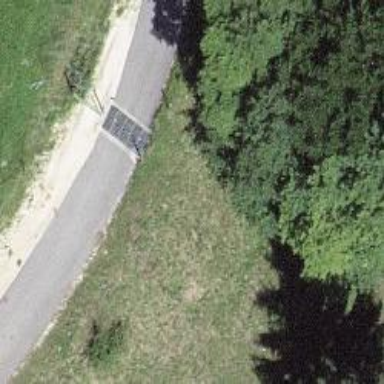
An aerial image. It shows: Cattle grid barrier.